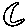
Label: moon